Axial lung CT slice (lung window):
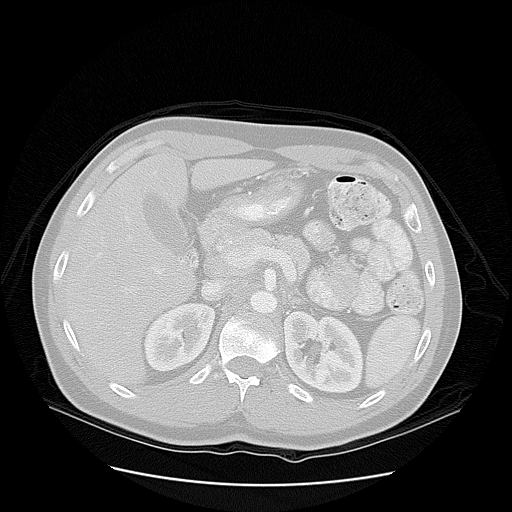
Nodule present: no